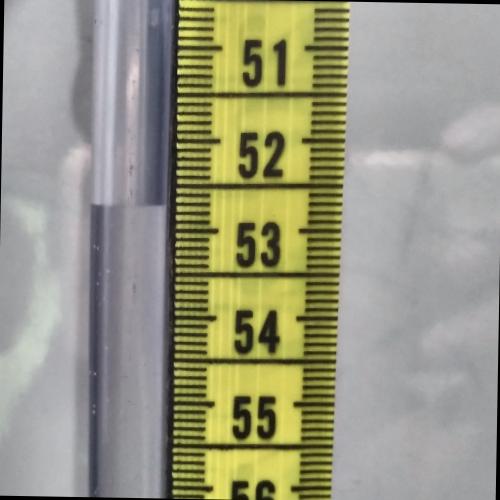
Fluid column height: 52.2 cm